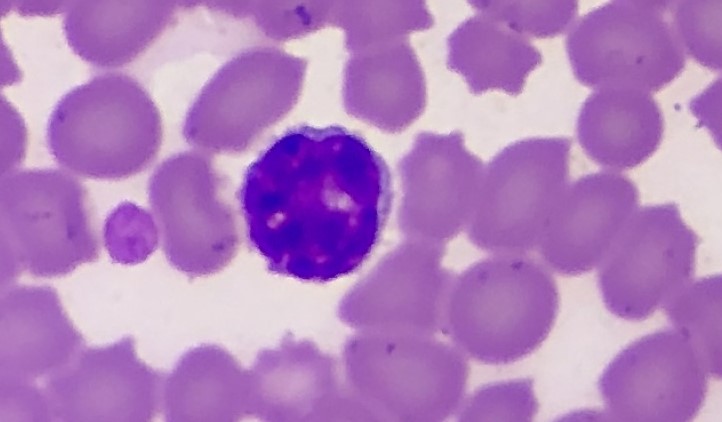
White blood cell type: Lymphocyte